Interaction volume radius: 10 \u00c5
Interaction volume height: 20 \u00c5
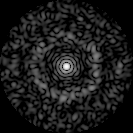
Disorder parameter: 0.8355